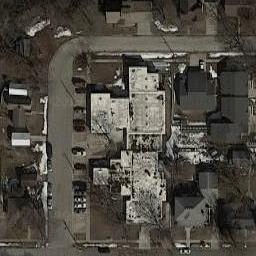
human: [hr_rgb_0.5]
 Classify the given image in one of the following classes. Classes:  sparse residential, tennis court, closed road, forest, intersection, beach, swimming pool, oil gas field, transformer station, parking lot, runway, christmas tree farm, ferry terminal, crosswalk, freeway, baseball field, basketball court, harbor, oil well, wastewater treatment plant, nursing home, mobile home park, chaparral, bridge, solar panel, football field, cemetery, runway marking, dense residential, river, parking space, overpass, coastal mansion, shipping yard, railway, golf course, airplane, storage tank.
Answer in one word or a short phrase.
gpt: nursing home